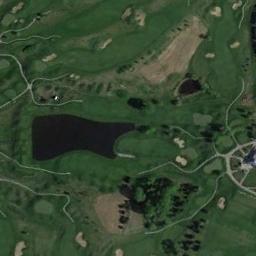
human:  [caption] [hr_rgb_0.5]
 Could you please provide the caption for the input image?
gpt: There are a few bunkers and a few paths on a large green lawn on the golf course with many trees and several buildings .

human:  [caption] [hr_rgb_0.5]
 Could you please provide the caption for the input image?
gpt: The golf course has two lakes, Some fairways, Roads, Barrier trees and sandpits and two clearings are also in the golf course .

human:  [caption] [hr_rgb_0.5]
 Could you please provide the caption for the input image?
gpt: Several winding paths lead to different sand bunkers .

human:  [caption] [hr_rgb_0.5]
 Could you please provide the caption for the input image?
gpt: There are a lot of trees in the golf course .

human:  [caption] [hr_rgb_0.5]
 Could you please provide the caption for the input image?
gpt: There are some lakes and bunkers on the golf course .